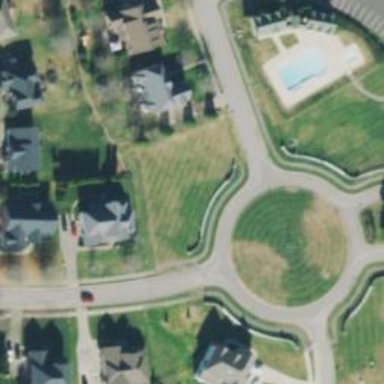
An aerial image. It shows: Residential road with asphalt surface leading up to roundabout.